Question: I would like to know what is the calculation for columns
I am using ,
Here is what I am trying to do:
-

BUT....having this code:
'''
<div class="container">
<div class="header four columns">
<div class="row">
<div class="class two columns" style="background-color:white;">2 columns</div>
<div class="class two columns" style="background-color:white;">2 columns</div>
<div class="class two columns" style="background-color:white;">2 columns</div>
</div>
</div>
<div class="content-top eight columns">
<div class="row">
<div class="three columns" style="background-color:white;">test</div>
<div class="three columns" style="background-color:white;">test</div>
<div class="three columns" style="background-color:white;">test</div>
<div class="three columns" style="background-color:white;">test</div>
</div>
</div>
</div>
'''
Those (white) 2 columns should be bigger than they are. So I am trying to achieve that bigger box or column. Hope you get my point here.
Problem:
<URL>
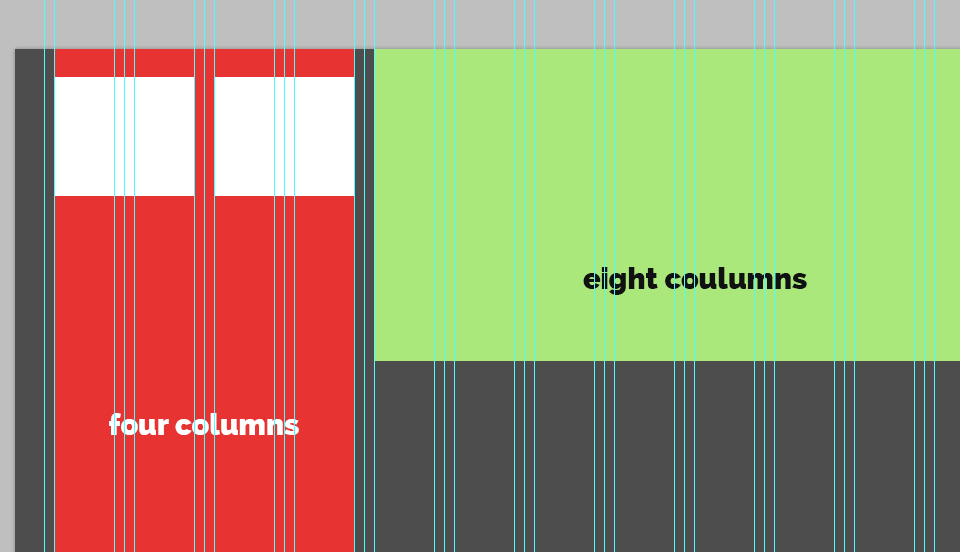
Answer: I could be wrong, But based on how most grid systems work, maximum columns in this case 12 is always 100% width of its container. So to create two columns inside that div they should actually be 6 columns.
'''
<div class="container">
<div class="header four columns">
<div class="row">
<div class="class six columns" style="background-color:white;">2 columns</div>
<div class="class six columns" style="background-color:white;">2 columns</div>
</div>
</div>
<div class="content-top eight columns">
<div class="row">
<div class="three columns" style="background-color:white;">test</div>
<div class="three columns" style="background-color:white;">test</div>
<div class="three columns" style="background-color:white;">test</div>
<div class="three columns" style="background-color:white;">test</div>
</div>
</div>
</div>
'''
I think this will give you the two columned layout you seek inside the left div.